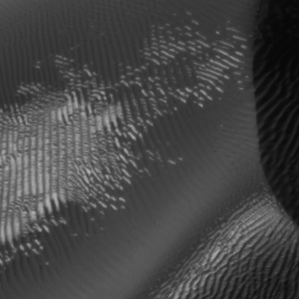
Label: frost